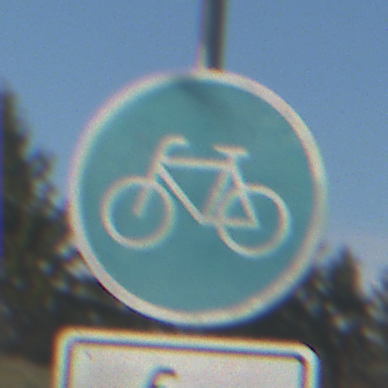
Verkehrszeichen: Radweg
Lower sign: EinspurigeFahrzeugeFrei2
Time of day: MorningAfternoon
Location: Outdoor (Nature)
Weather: PartlyCloudy
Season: NotSpecified
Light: Natural